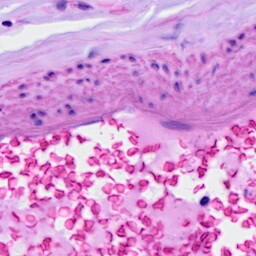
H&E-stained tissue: Ovarian